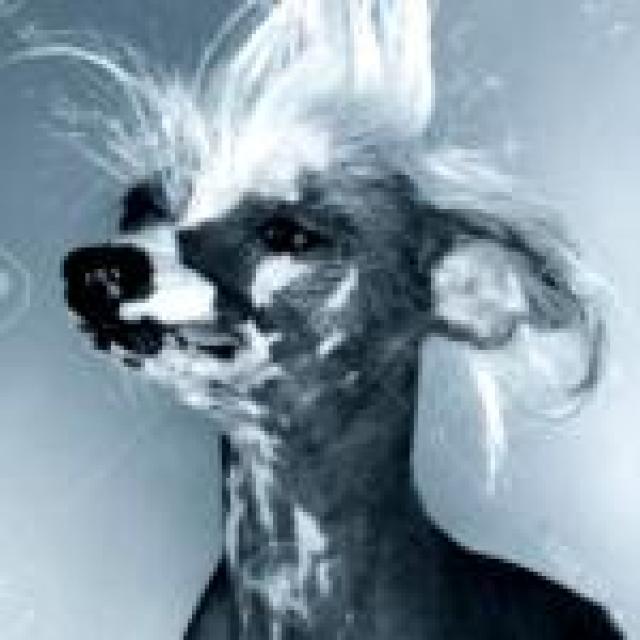
Healthy canine skin — no visible lesions, inflammation, or abnormalities. The skin and coat appear normal.